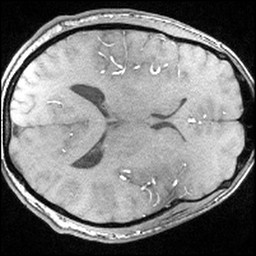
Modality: angio
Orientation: axial
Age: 26
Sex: male
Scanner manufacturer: siemens
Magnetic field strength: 3 T
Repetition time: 0.025 s
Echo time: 0.00334 s